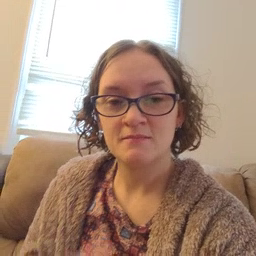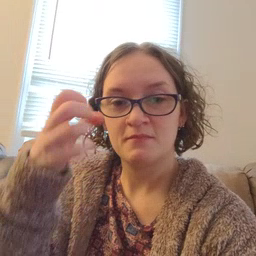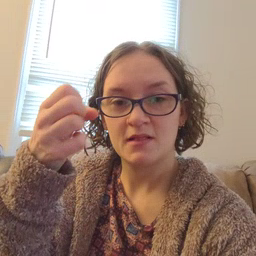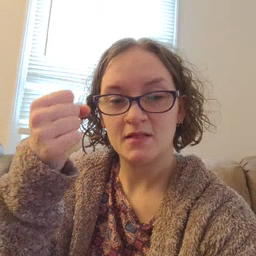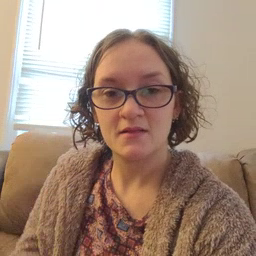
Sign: milk